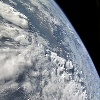
Label: cloud